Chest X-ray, AP view. Patient: 21 years old, sex F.
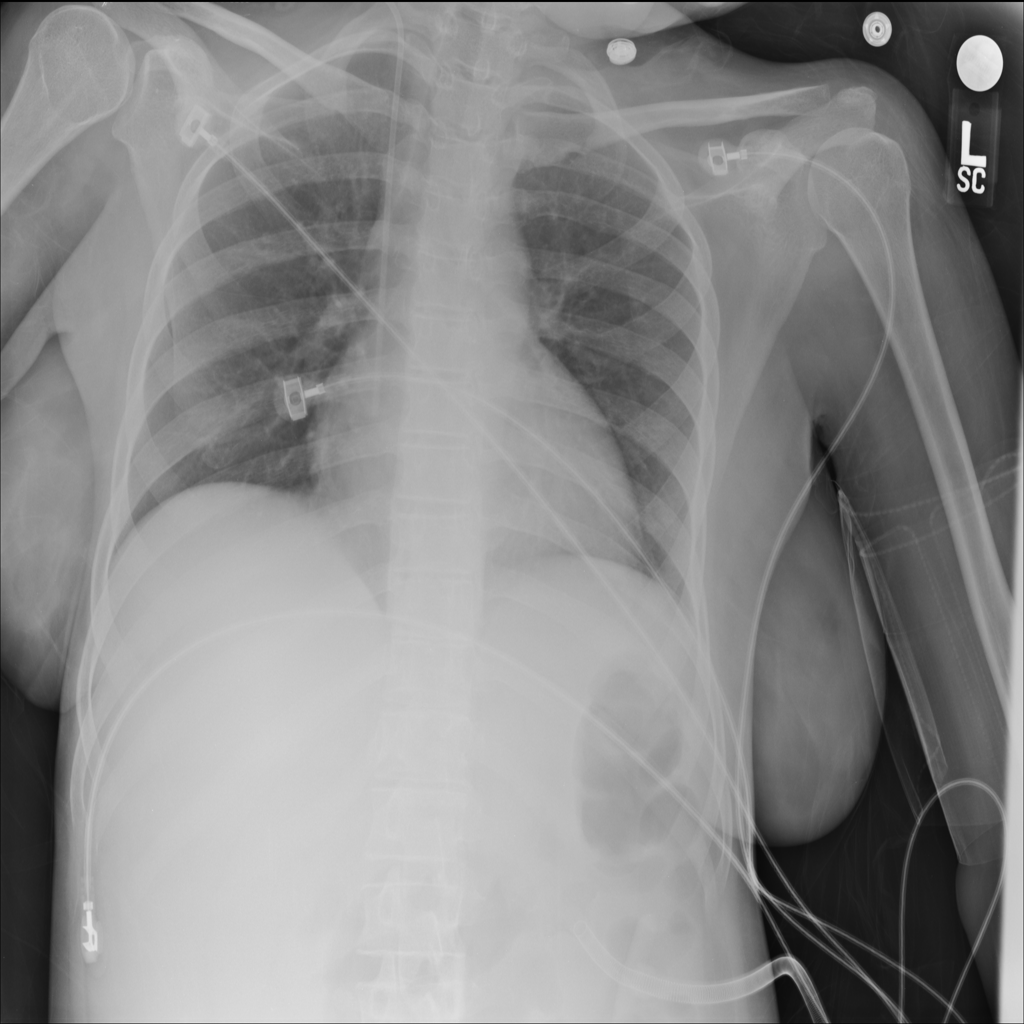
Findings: No Finding